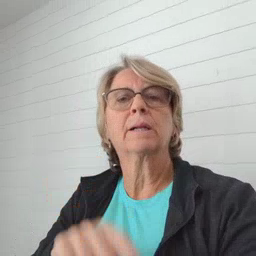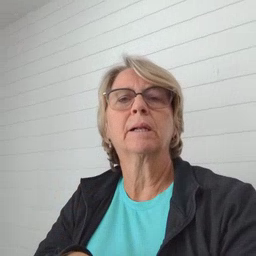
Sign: bed